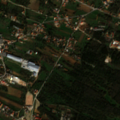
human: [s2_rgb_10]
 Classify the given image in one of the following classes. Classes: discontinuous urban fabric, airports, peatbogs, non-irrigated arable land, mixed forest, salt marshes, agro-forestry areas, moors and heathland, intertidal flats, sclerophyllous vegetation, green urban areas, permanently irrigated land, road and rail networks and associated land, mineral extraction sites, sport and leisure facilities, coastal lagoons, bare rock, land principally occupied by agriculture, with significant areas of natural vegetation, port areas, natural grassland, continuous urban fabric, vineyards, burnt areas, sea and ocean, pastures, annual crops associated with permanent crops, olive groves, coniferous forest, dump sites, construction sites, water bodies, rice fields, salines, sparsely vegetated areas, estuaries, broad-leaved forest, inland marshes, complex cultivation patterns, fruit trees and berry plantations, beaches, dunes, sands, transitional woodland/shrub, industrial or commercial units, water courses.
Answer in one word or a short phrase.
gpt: discontinuous urban fabric, complex cultivation patterns, mixed forest